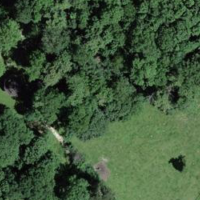
EUNIS habitat code: 44
Species observed at this site:
Milvus migrans
Symphoricarpos albus